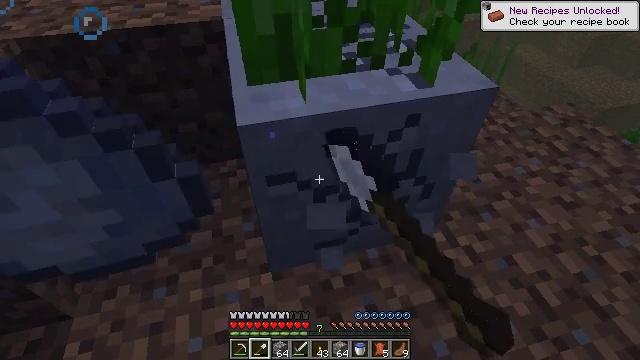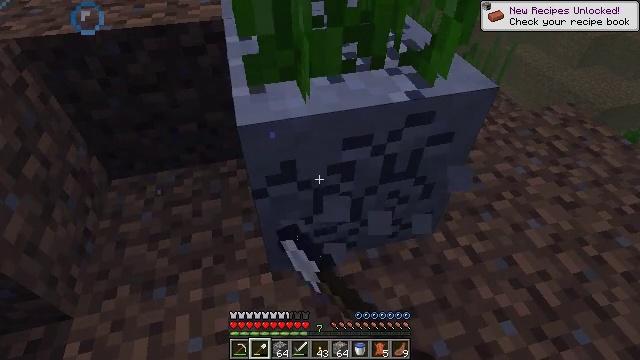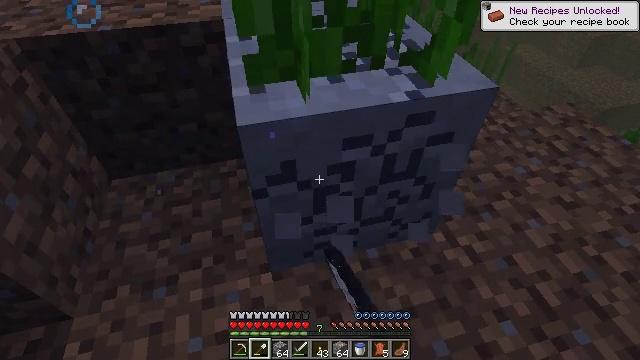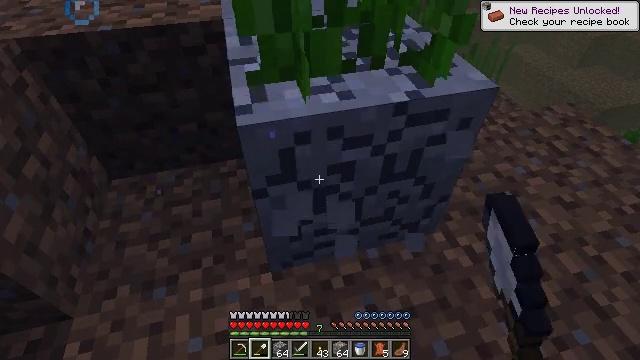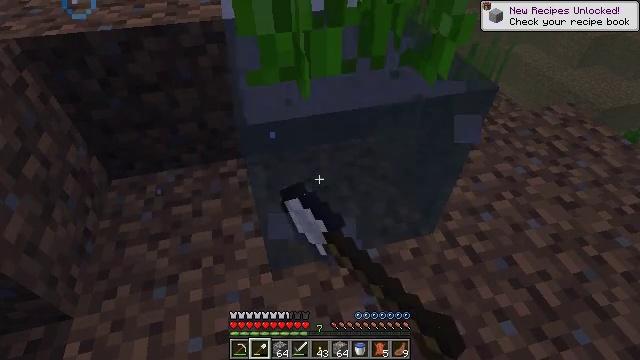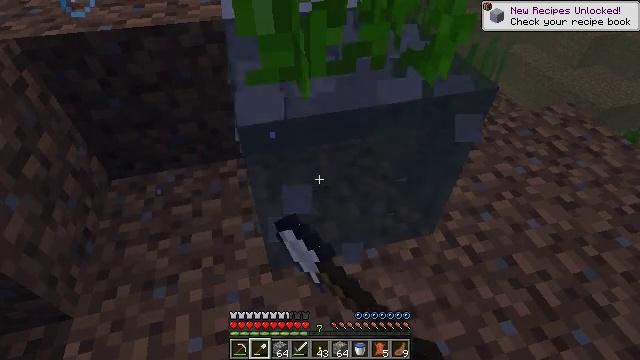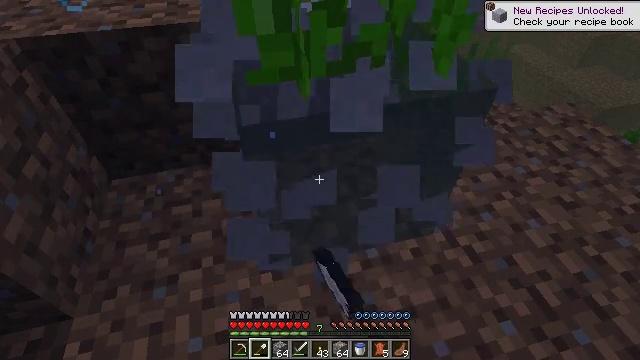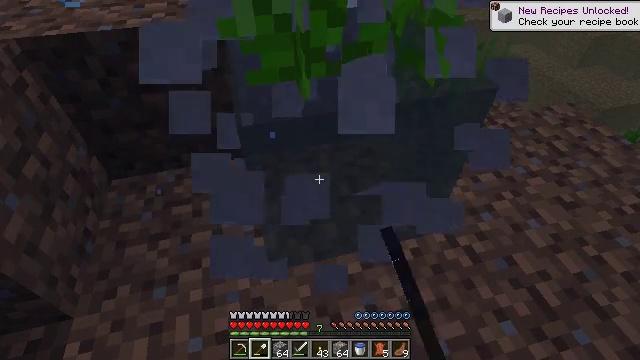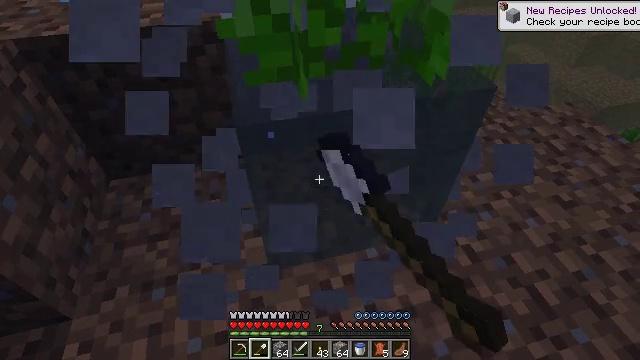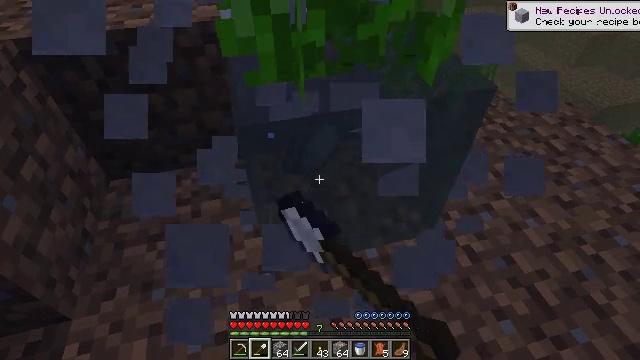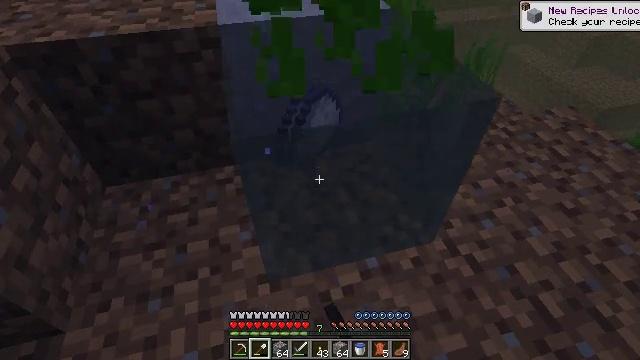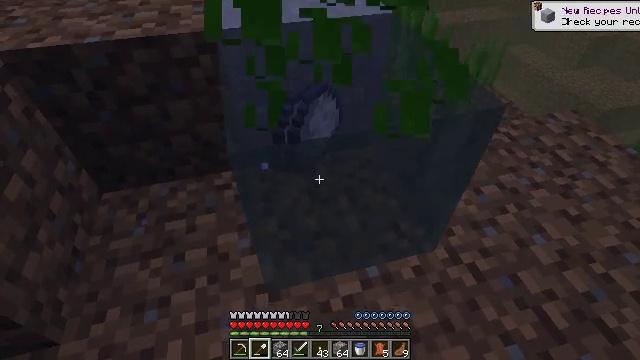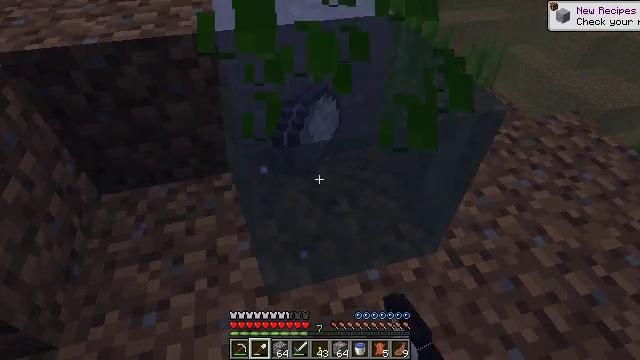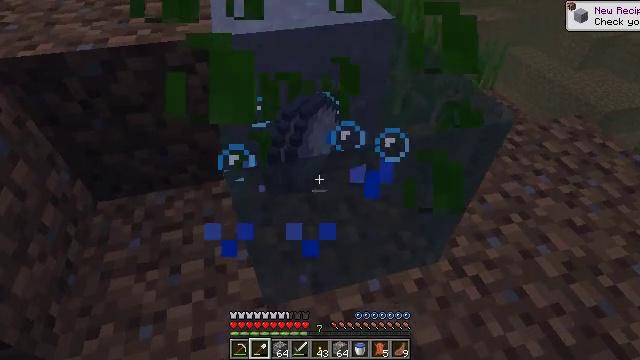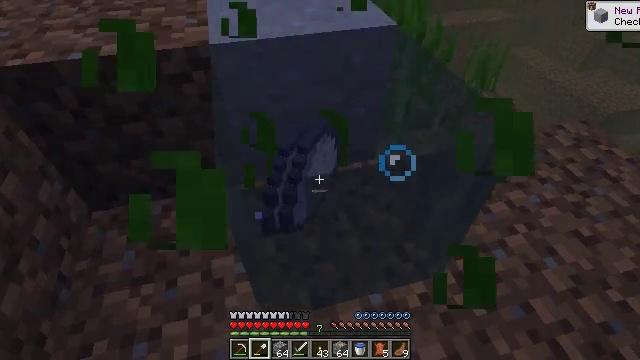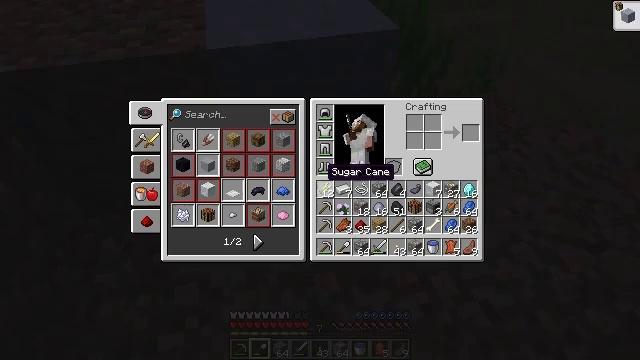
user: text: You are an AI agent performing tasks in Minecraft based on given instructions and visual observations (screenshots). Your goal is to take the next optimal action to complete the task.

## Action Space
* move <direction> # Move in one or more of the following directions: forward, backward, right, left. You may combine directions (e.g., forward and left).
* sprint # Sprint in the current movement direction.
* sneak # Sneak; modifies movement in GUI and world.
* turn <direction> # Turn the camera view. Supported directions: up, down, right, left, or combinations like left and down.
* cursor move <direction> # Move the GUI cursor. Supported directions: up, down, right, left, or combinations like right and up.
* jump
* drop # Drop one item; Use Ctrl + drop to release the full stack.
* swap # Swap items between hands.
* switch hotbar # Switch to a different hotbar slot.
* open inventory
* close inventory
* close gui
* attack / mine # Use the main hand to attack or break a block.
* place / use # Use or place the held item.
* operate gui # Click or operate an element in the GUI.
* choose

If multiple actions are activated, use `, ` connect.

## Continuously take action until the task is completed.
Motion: motion action
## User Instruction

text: Dig up clay found underwater.
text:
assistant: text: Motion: attack / mine
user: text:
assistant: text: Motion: attack / mine
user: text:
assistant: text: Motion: attack / mine
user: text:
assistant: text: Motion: attack / mine
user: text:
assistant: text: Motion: attack / mine
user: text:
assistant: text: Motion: attack / mine
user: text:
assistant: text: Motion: attack / mine
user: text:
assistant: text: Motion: attack / mine
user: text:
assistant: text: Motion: move forward, attack / mine
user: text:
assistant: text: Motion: move forward, attack / mine
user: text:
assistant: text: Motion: move forward, attack / mine
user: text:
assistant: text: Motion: move forward, attack / mine
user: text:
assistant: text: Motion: move forward
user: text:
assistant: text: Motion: no_op
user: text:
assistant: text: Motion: open inventory
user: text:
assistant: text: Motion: open inventory
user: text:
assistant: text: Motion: open inventory
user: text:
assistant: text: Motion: cursor move right, open inventory
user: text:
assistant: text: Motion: cursor move right
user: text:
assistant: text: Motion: no_op
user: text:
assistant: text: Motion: no_op
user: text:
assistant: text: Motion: no_op
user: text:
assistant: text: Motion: no_op
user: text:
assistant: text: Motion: no_op
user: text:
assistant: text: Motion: no_op
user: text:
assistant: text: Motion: cursor move right and down
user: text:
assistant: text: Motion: cursor move right and down
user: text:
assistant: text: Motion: cursor move down
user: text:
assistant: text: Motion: no_op
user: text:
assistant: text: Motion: no_op